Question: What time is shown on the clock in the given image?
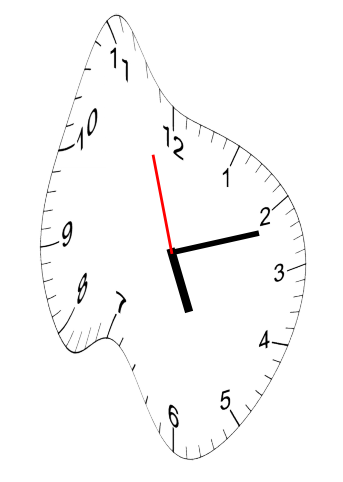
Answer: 05:11:57